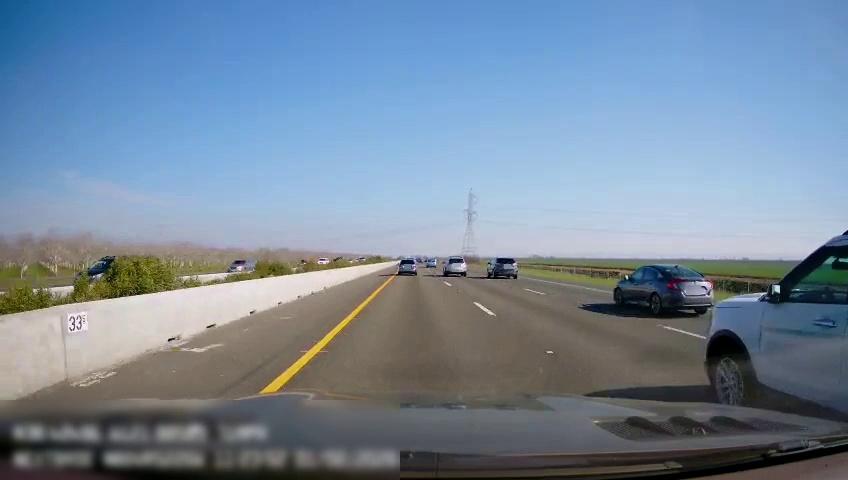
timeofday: Day
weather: Sunny
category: Drivable Space
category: Vehicles | Car
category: Vehicles | SUV
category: Vehicles | Car
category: Vehicles | SUV
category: Vehicles | Truck
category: Vehicles | SUV
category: Vehicles | SUV
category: Vehicles | SUV
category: Lanes | Current Lane
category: Lanes | Current Lane
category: Lanes | Alternate Lane
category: Lanes | Alternate Lane